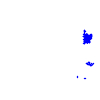
Particle: electron